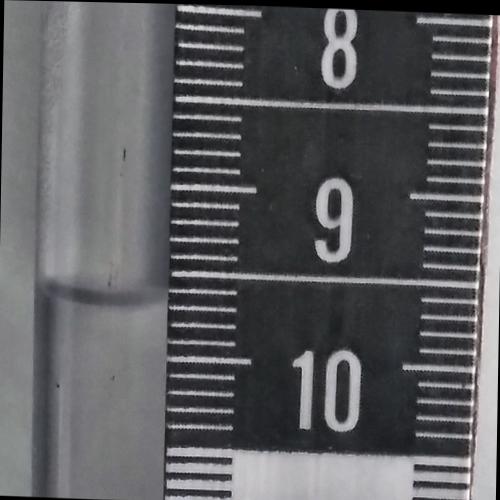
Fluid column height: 9.7 cm